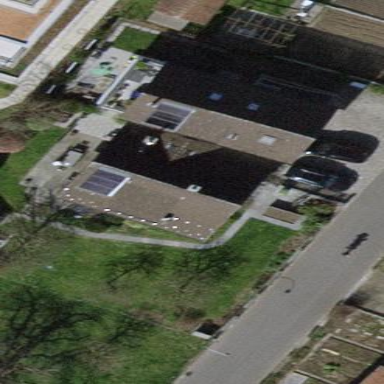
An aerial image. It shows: Detached building.